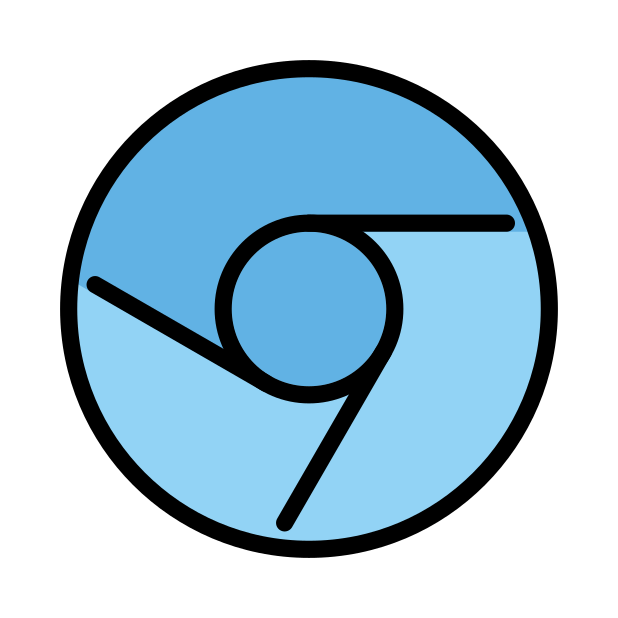
Chromium